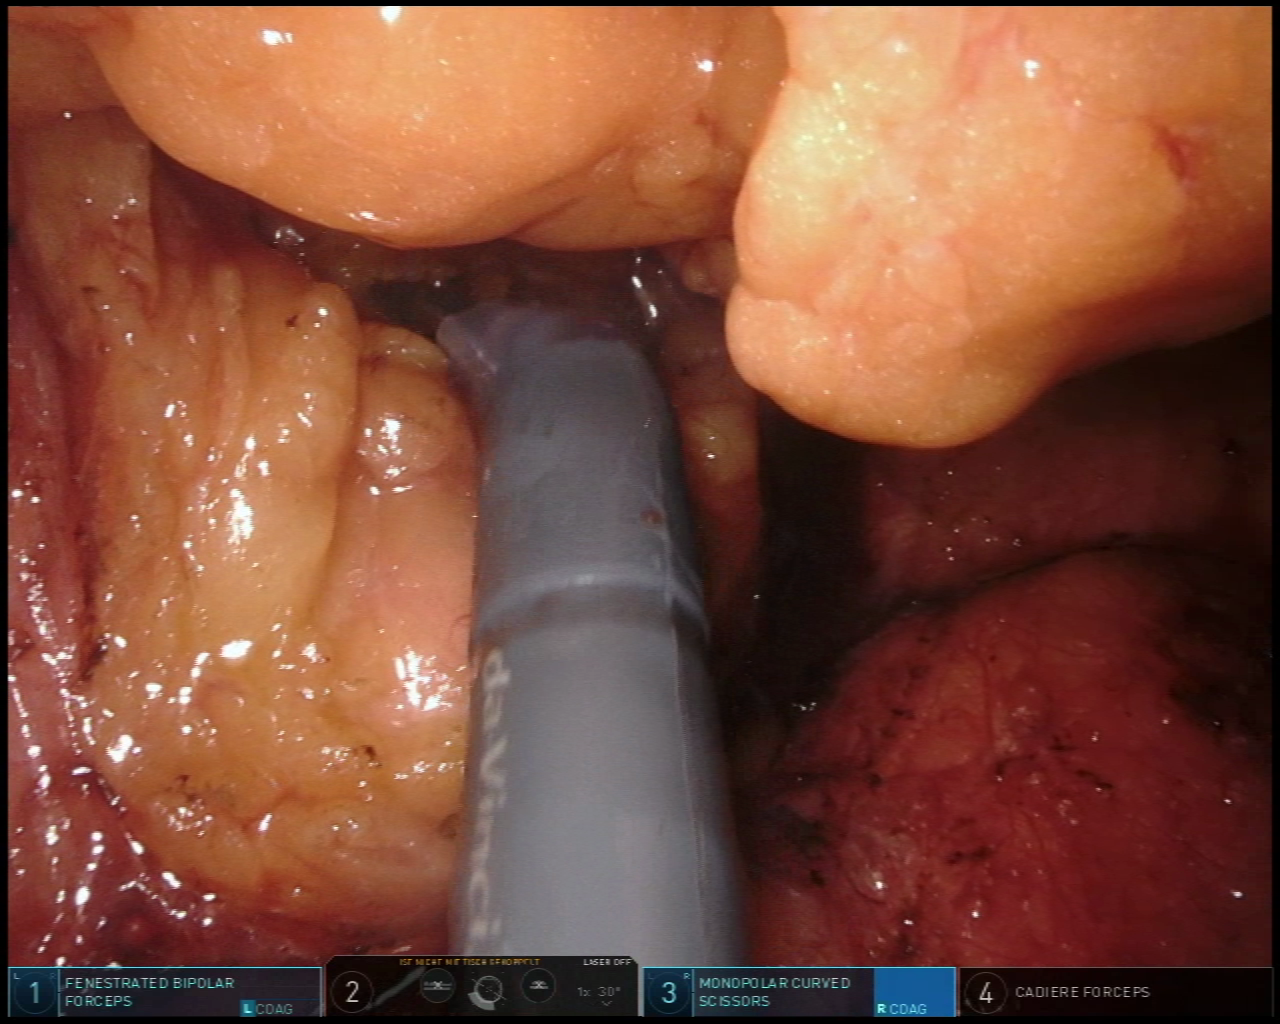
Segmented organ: pancreas
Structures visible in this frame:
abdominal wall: no
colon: no
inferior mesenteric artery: no
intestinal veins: no
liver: no
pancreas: yes
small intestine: no
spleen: no
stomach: no
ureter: no
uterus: no
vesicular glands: no